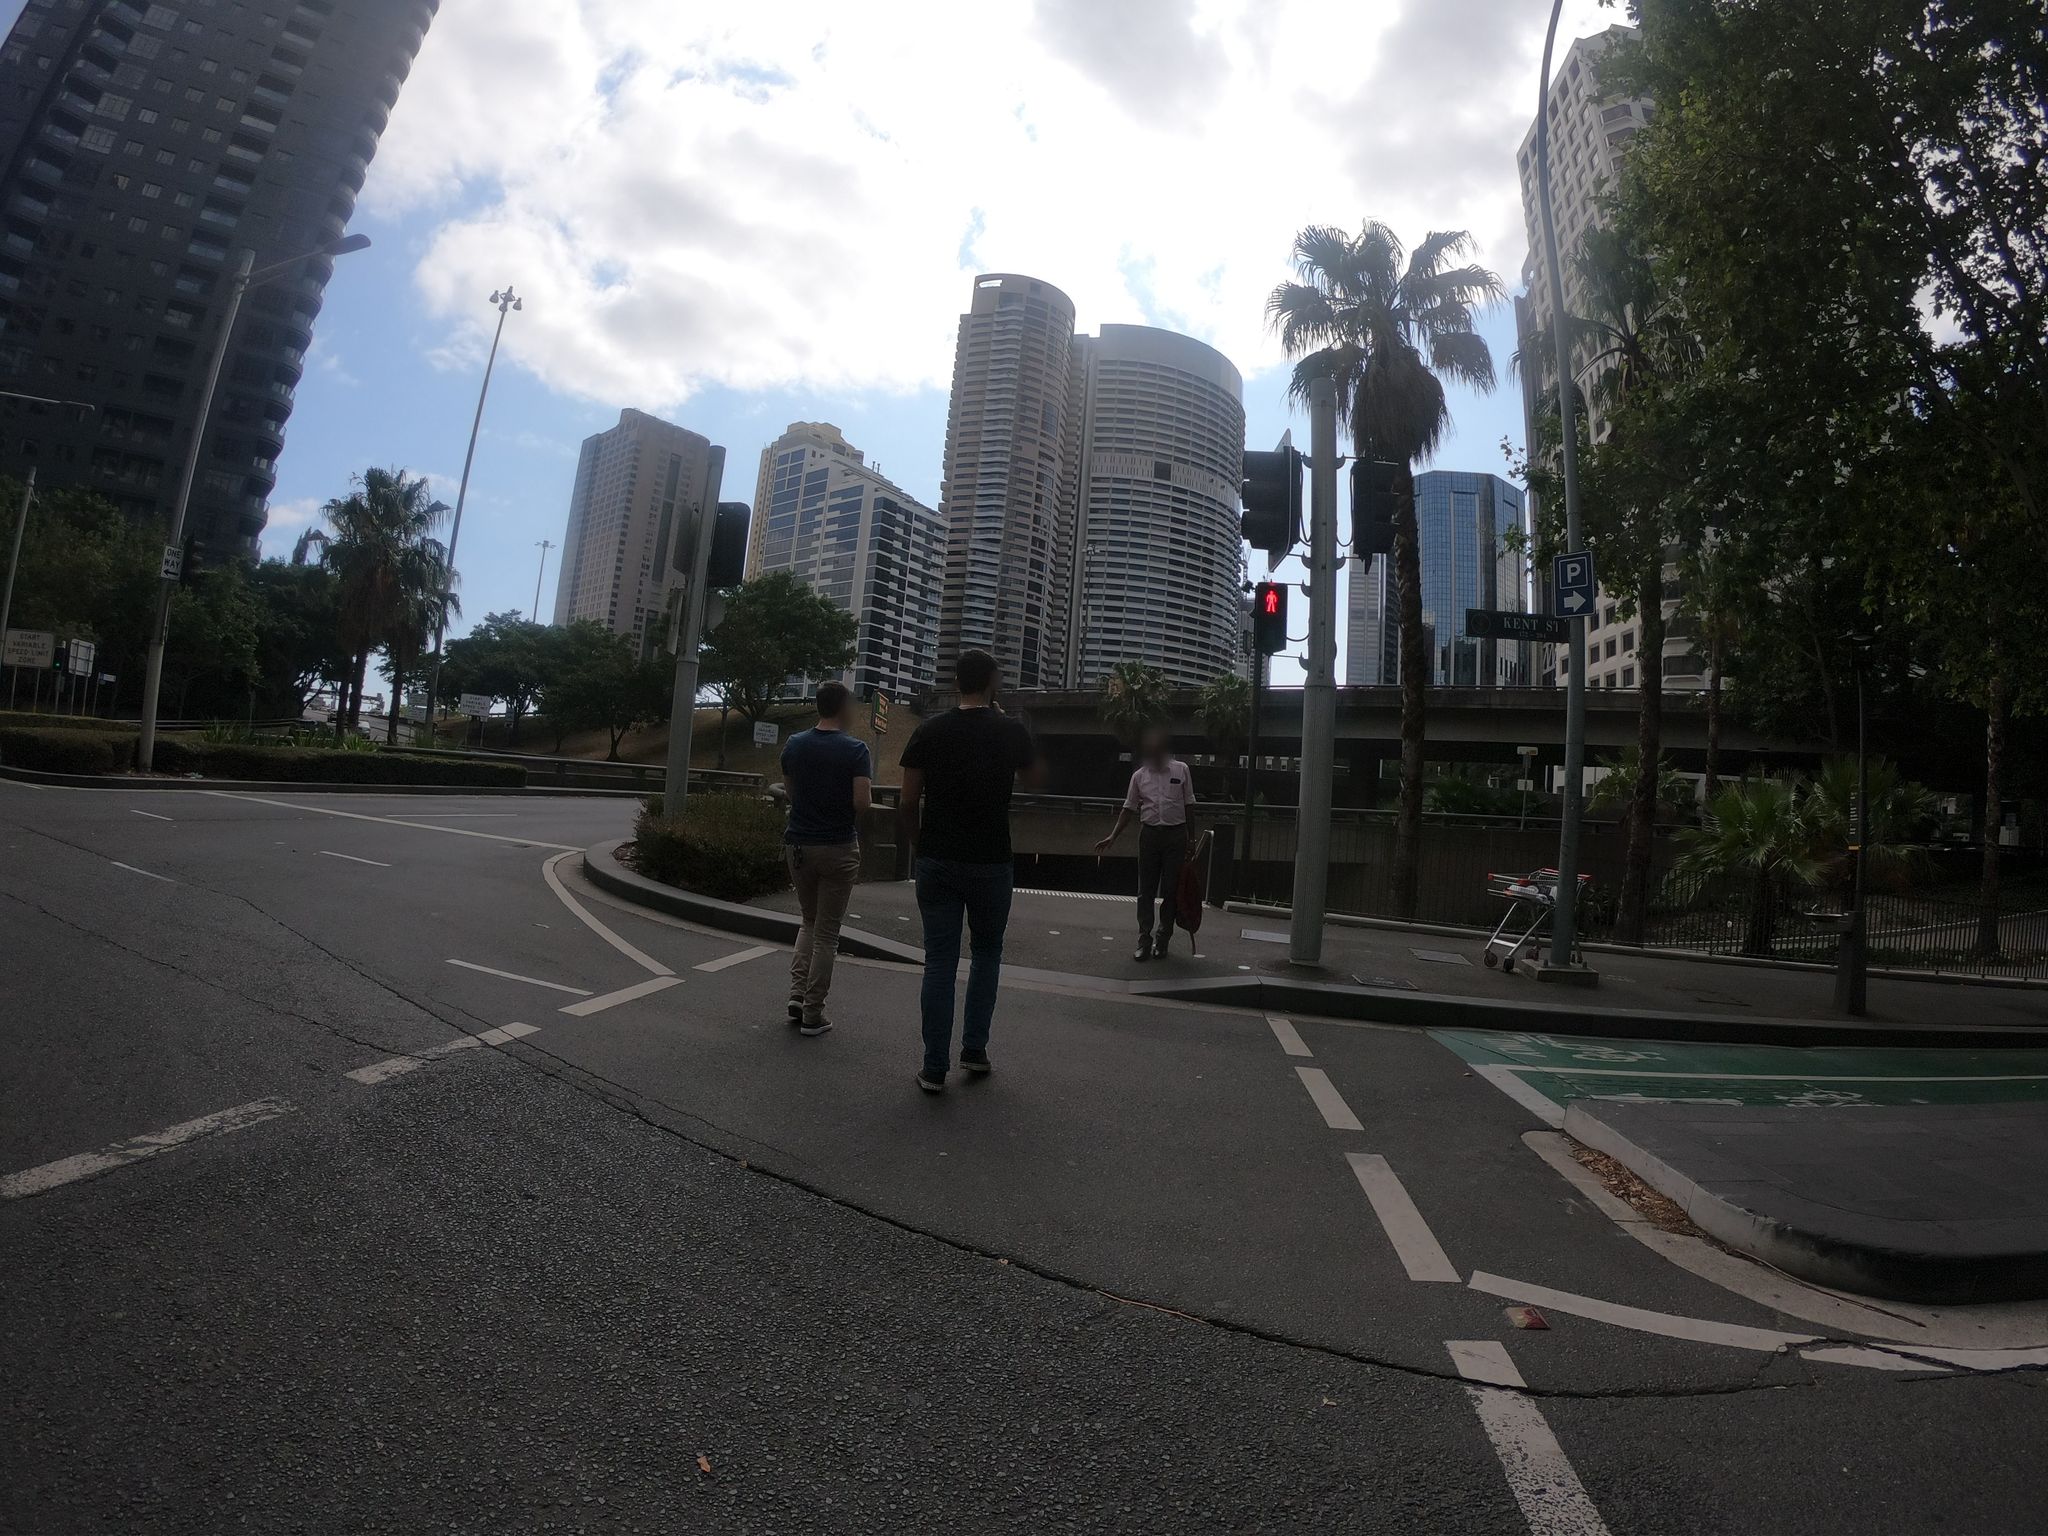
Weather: cloudy
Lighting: day
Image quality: good
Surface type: cycling surface
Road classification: cycleway
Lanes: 2
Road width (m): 5.0
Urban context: urban centre
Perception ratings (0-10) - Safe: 3.55, Lively: 8.85, Beautiful: 8.91, Boring: 1.34, Depressing: 3.25, Wealthy: 4.33